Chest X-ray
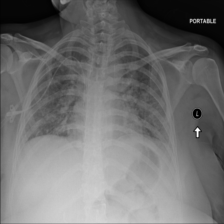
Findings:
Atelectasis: negative
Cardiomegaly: negative
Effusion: negative
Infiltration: negative
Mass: negative
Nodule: negative
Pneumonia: negative
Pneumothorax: negative
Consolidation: negative
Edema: negative
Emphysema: negative
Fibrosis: negative
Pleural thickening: negative
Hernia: negative